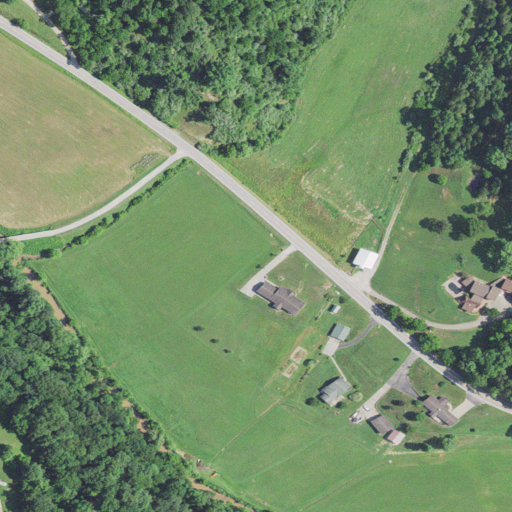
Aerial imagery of valley in West Virginia named Nelson Hollow containing pasture, deciduous forest, mixed forest, low intensity development, open development, and medium intensity development